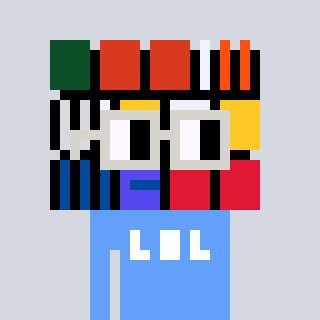
a pixel art character with square light gray glasses, a abstract-shaped head and a blue-colored body on a cool background